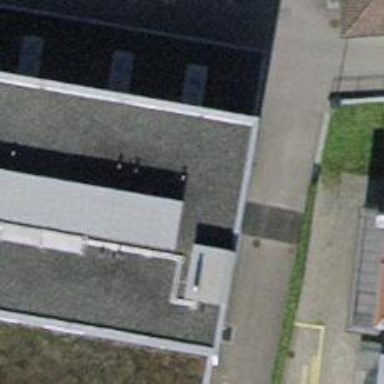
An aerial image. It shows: Police building.